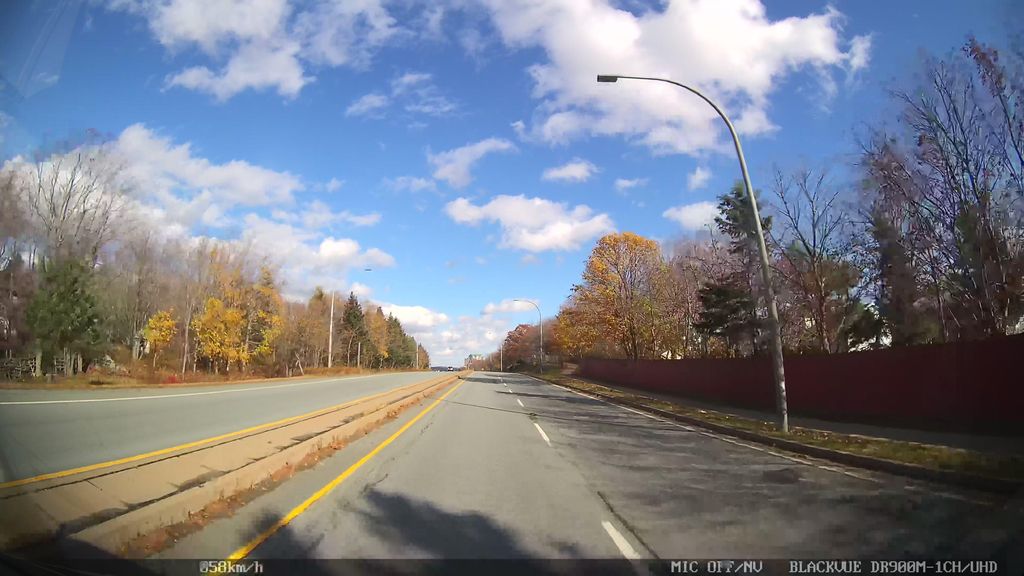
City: halifax